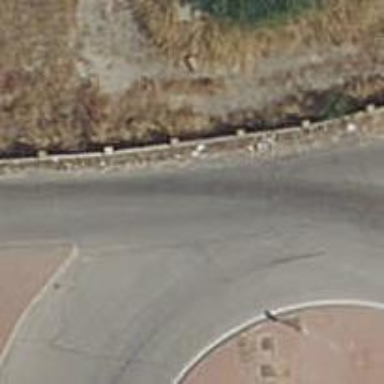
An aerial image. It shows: Residential road with asphalt surface leading up to roundabout.